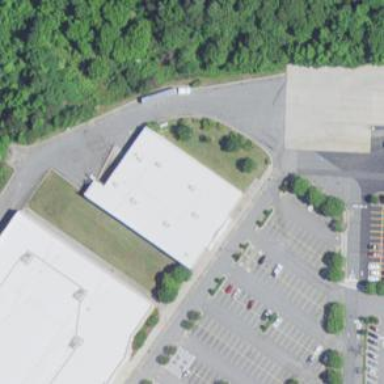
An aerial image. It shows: Retail building.